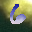
Label: 6